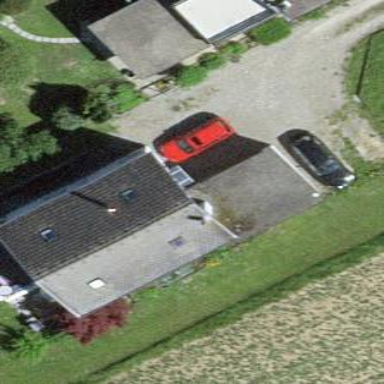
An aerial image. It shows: Simple house.